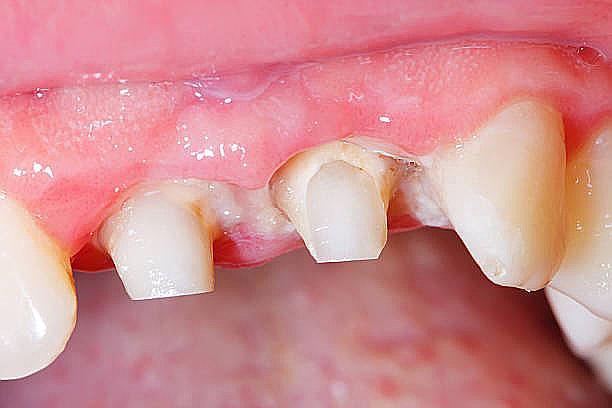
Condition: Gingivitis